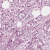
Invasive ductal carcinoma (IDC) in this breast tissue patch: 1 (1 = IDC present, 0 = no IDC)